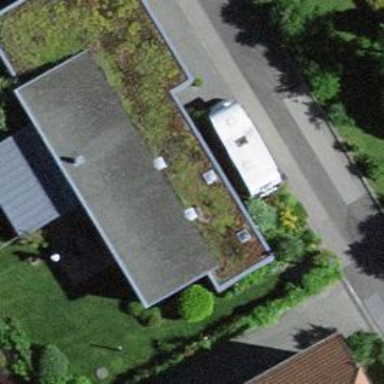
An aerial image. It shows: Residential building.